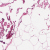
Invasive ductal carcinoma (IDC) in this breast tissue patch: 0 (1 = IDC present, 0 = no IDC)